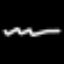
Label: squiggle